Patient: sex M, age 64
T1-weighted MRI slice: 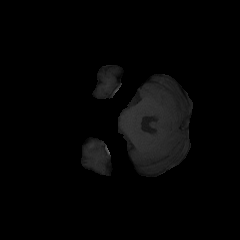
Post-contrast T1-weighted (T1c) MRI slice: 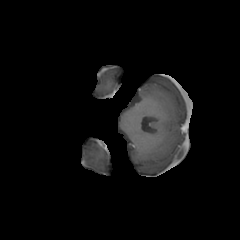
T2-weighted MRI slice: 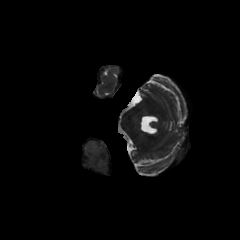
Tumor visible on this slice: no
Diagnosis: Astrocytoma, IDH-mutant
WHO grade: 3